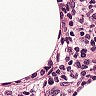
Metastatic tissue present: no